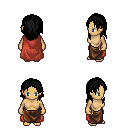
a pixel art fantasy rpg character, female body template, human, tanned skin, maroon cape, robe skirt, black long hairstyle, four views (front, back, left, right), 2x2 character sprite sheet, small pixel art, hard edges, no anti-aliasing